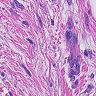
Metastatic tissue present: yes